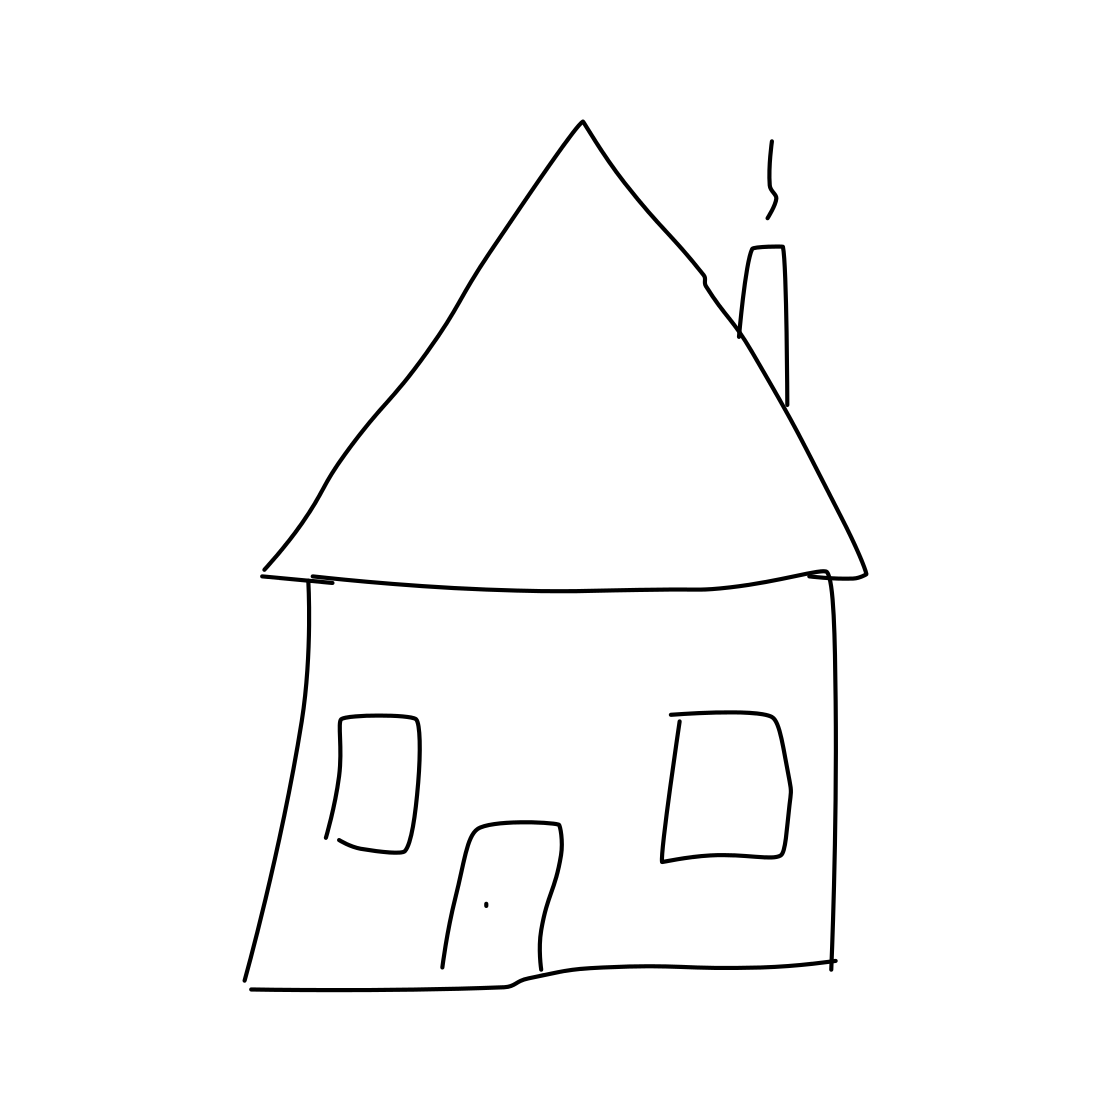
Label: house